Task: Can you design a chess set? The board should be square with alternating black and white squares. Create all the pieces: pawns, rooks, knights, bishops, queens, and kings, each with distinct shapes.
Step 942:
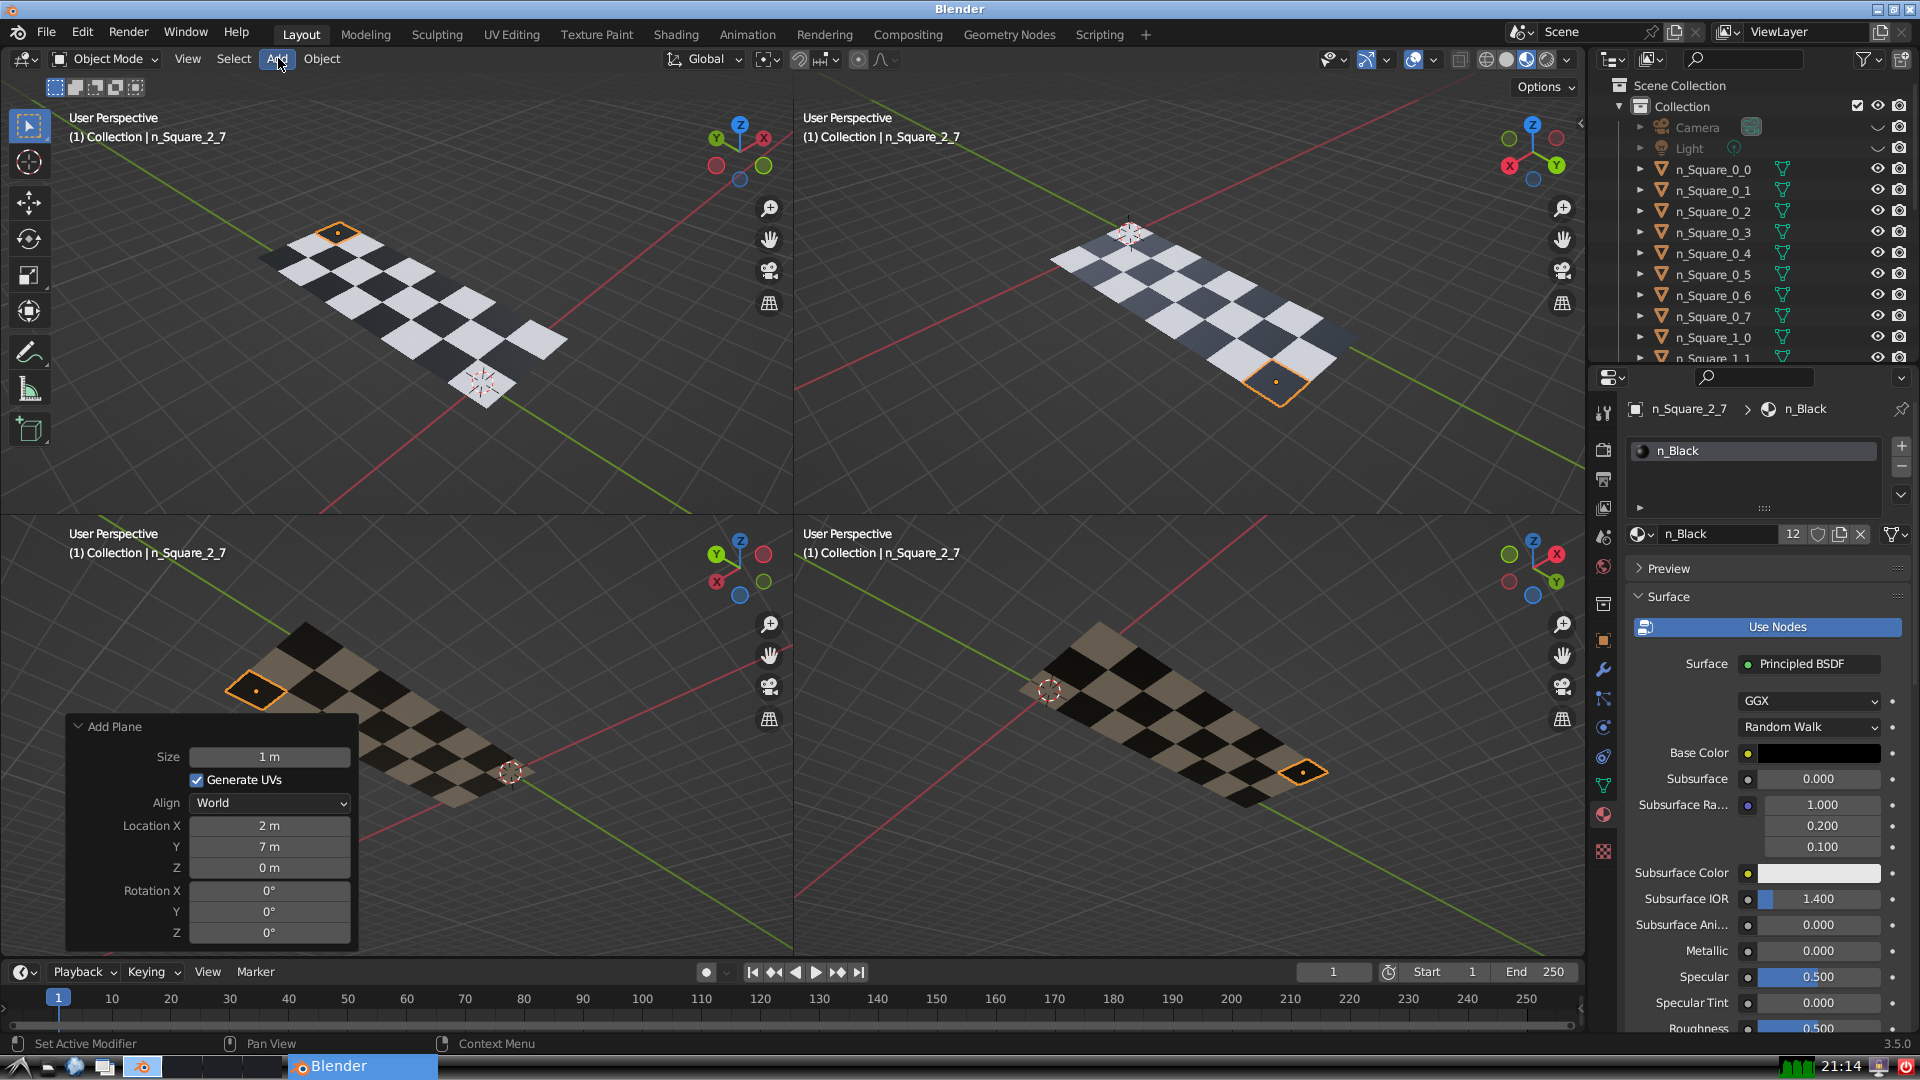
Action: click: no